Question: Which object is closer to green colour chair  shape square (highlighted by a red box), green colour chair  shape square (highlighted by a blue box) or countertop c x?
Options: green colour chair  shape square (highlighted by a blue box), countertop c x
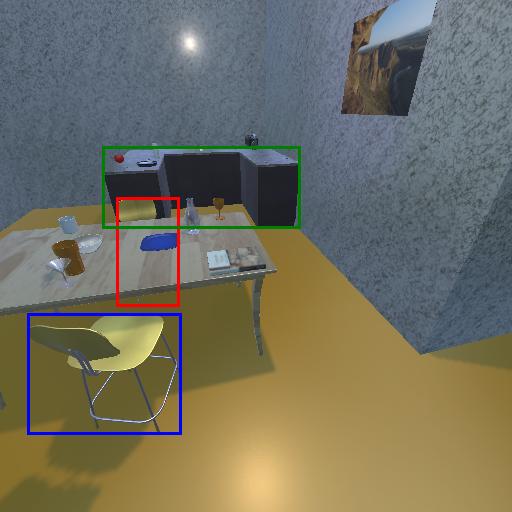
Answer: green colour chair  shape square (highlighted by a blue box)